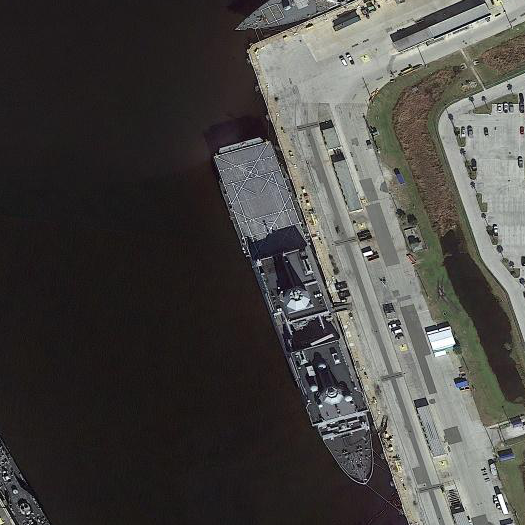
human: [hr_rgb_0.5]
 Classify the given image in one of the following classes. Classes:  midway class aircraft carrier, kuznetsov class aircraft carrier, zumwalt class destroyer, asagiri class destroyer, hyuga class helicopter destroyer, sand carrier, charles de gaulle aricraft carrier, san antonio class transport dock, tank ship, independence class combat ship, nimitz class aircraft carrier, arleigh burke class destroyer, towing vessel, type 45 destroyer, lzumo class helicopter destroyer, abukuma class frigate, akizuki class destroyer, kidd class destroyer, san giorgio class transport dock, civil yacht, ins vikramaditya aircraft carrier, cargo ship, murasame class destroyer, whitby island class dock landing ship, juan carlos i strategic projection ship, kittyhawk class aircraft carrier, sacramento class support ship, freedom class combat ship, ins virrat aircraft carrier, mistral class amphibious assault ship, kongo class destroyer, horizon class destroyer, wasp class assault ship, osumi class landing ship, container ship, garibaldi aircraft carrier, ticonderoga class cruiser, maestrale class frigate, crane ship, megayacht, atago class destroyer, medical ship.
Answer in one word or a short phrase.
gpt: San Antonio class transport dock